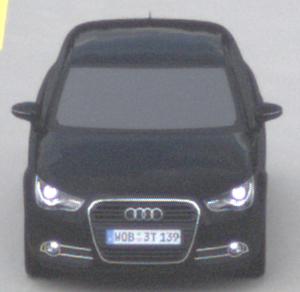
Make: Audi
Model: A1 Sportback 1.2 TFSI
Detailed model: A1 (8X) Sportback
Model produced from: 2012/03
Model produced until: 2014/11
Doors: 5
Color: black
Road condition: dry road
Daytime: morning or afternoon
Contrast: low contrast